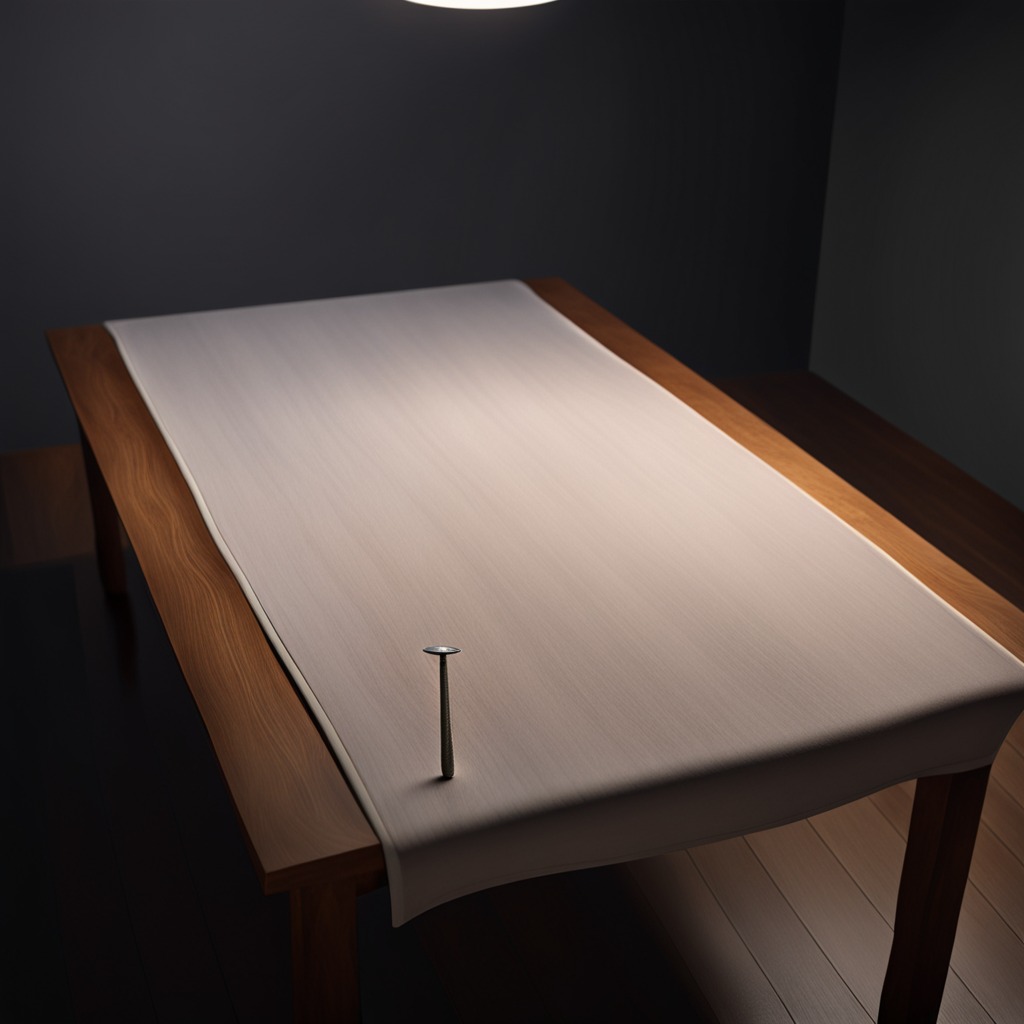
An iron nail is lying on the wooden table.